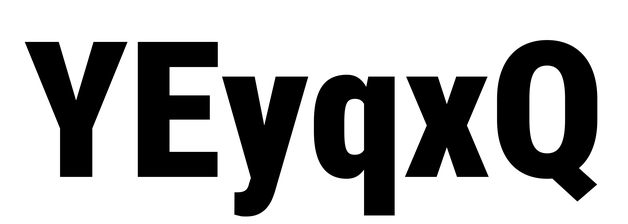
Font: Roboto_Condensed_Black